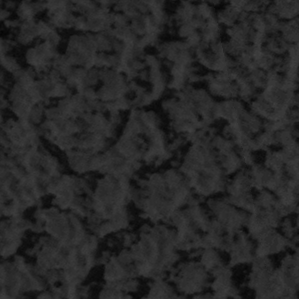
Label: frost